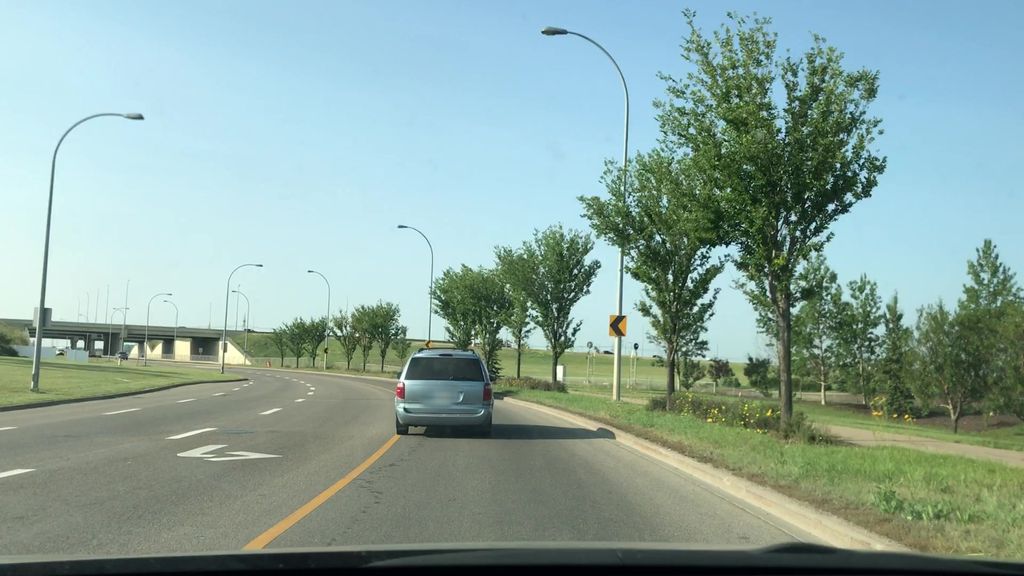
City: edmonton